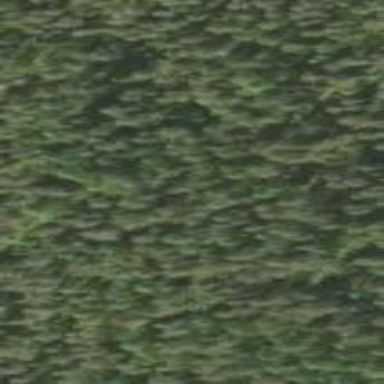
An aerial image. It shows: Woodland consisting mainly of needle-leaved trees.